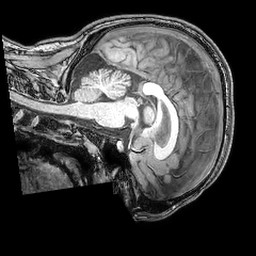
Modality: T1w
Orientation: sagittal
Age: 19
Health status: ill
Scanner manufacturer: philips
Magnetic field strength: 3 T
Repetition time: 0.007 s
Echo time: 0.0035 s